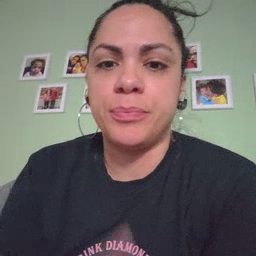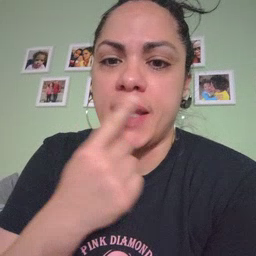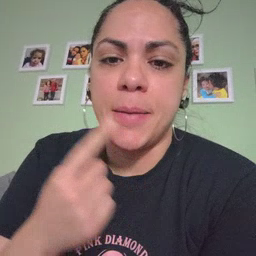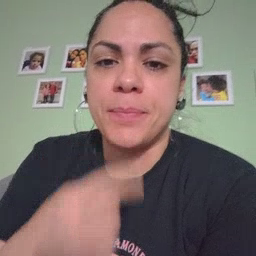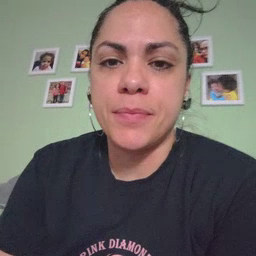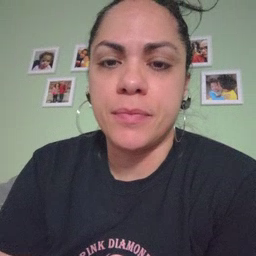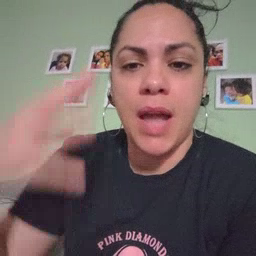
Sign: lips